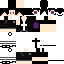
A male human skin with dark skin, wearing brown long hair dressed in a blue hoodie and black shorts, featuring a closed mouth.